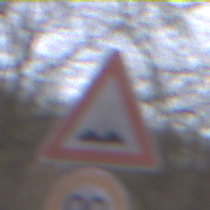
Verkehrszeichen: UnebeneFahrbahn
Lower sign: Geschwindigkeit90
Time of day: MorningAfternoon
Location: Outdoor (Nature)
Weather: Overcast
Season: Autumn
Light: Natural